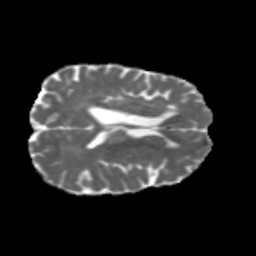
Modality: MD
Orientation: axial
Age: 50
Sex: female
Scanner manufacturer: siemens
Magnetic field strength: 3 T
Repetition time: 5.47 s
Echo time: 0.0854 s